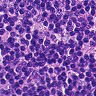
Metastatic tissue present: no